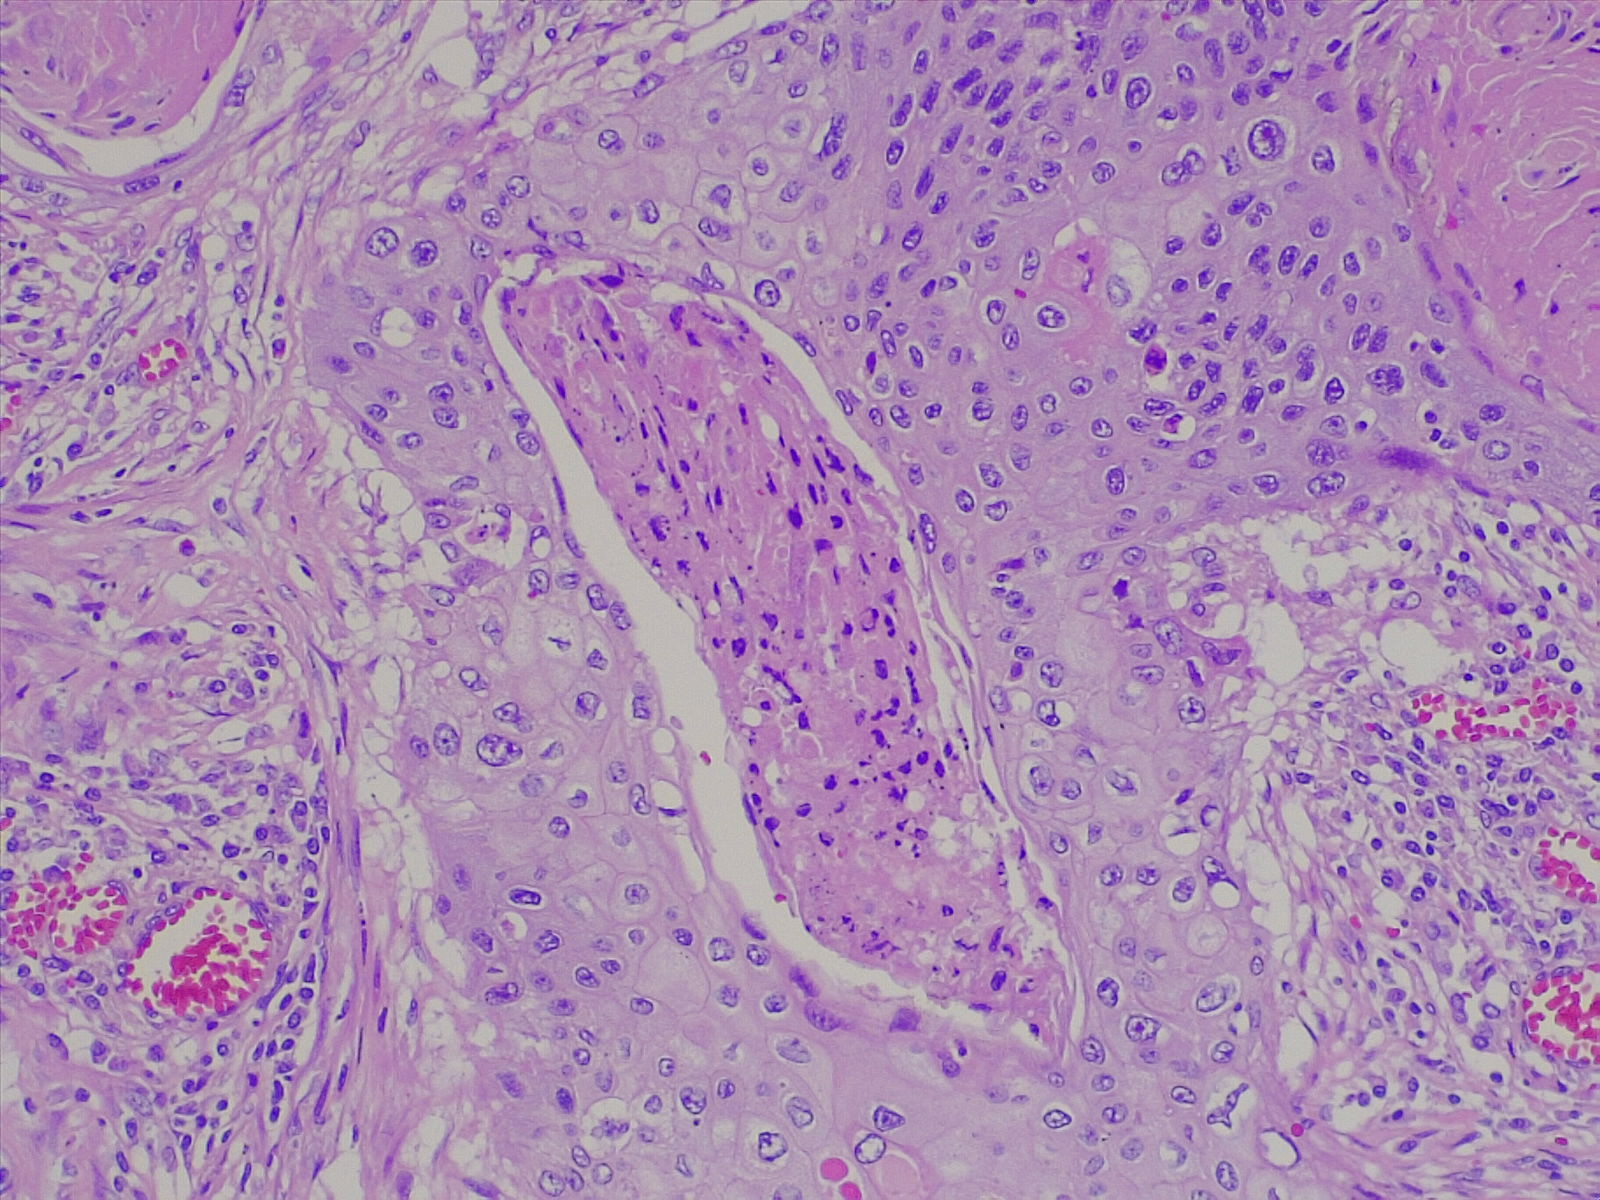
Label: lung squamous cell carcinoma, well differentiated